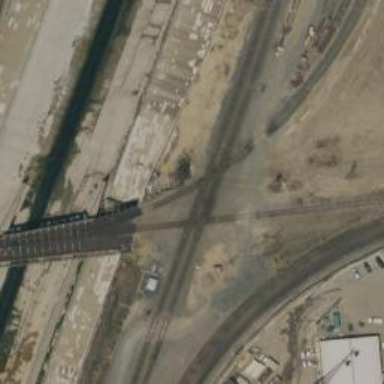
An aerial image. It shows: Railway crossing.